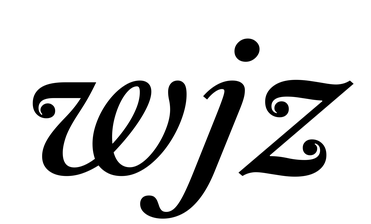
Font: LibreCaslonText-Italic_Medium_Italic